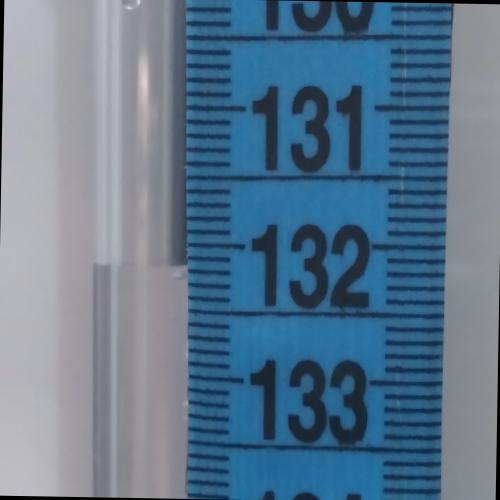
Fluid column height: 132.2 cm